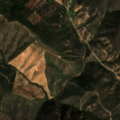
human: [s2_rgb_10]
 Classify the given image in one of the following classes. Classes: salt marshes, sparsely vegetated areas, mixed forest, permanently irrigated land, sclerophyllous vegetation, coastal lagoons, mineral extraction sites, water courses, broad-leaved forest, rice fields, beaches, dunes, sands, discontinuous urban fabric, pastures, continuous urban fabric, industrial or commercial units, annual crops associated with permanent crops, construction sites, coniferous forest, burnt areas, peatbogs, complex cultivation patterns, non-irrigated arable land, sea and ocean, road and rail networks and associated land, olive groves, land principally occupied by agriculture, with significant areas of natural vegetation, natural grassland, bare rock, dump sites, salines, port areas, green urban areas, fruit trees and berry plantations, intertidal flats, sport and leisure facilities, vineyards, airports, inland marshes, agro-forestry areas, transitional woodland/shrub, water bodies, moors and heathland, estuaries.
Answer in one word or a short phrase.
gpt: land principally occupied by agriculture, with significant areas of natural vegetation, broad-leaved forest, sclerophyllous vegetation, transitional woodland/shrub